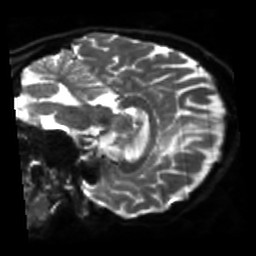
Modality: sbref
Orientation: sagittal
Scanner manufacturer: siemens
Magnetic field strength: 3 T
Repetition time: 4 s
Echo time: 0.0594 s